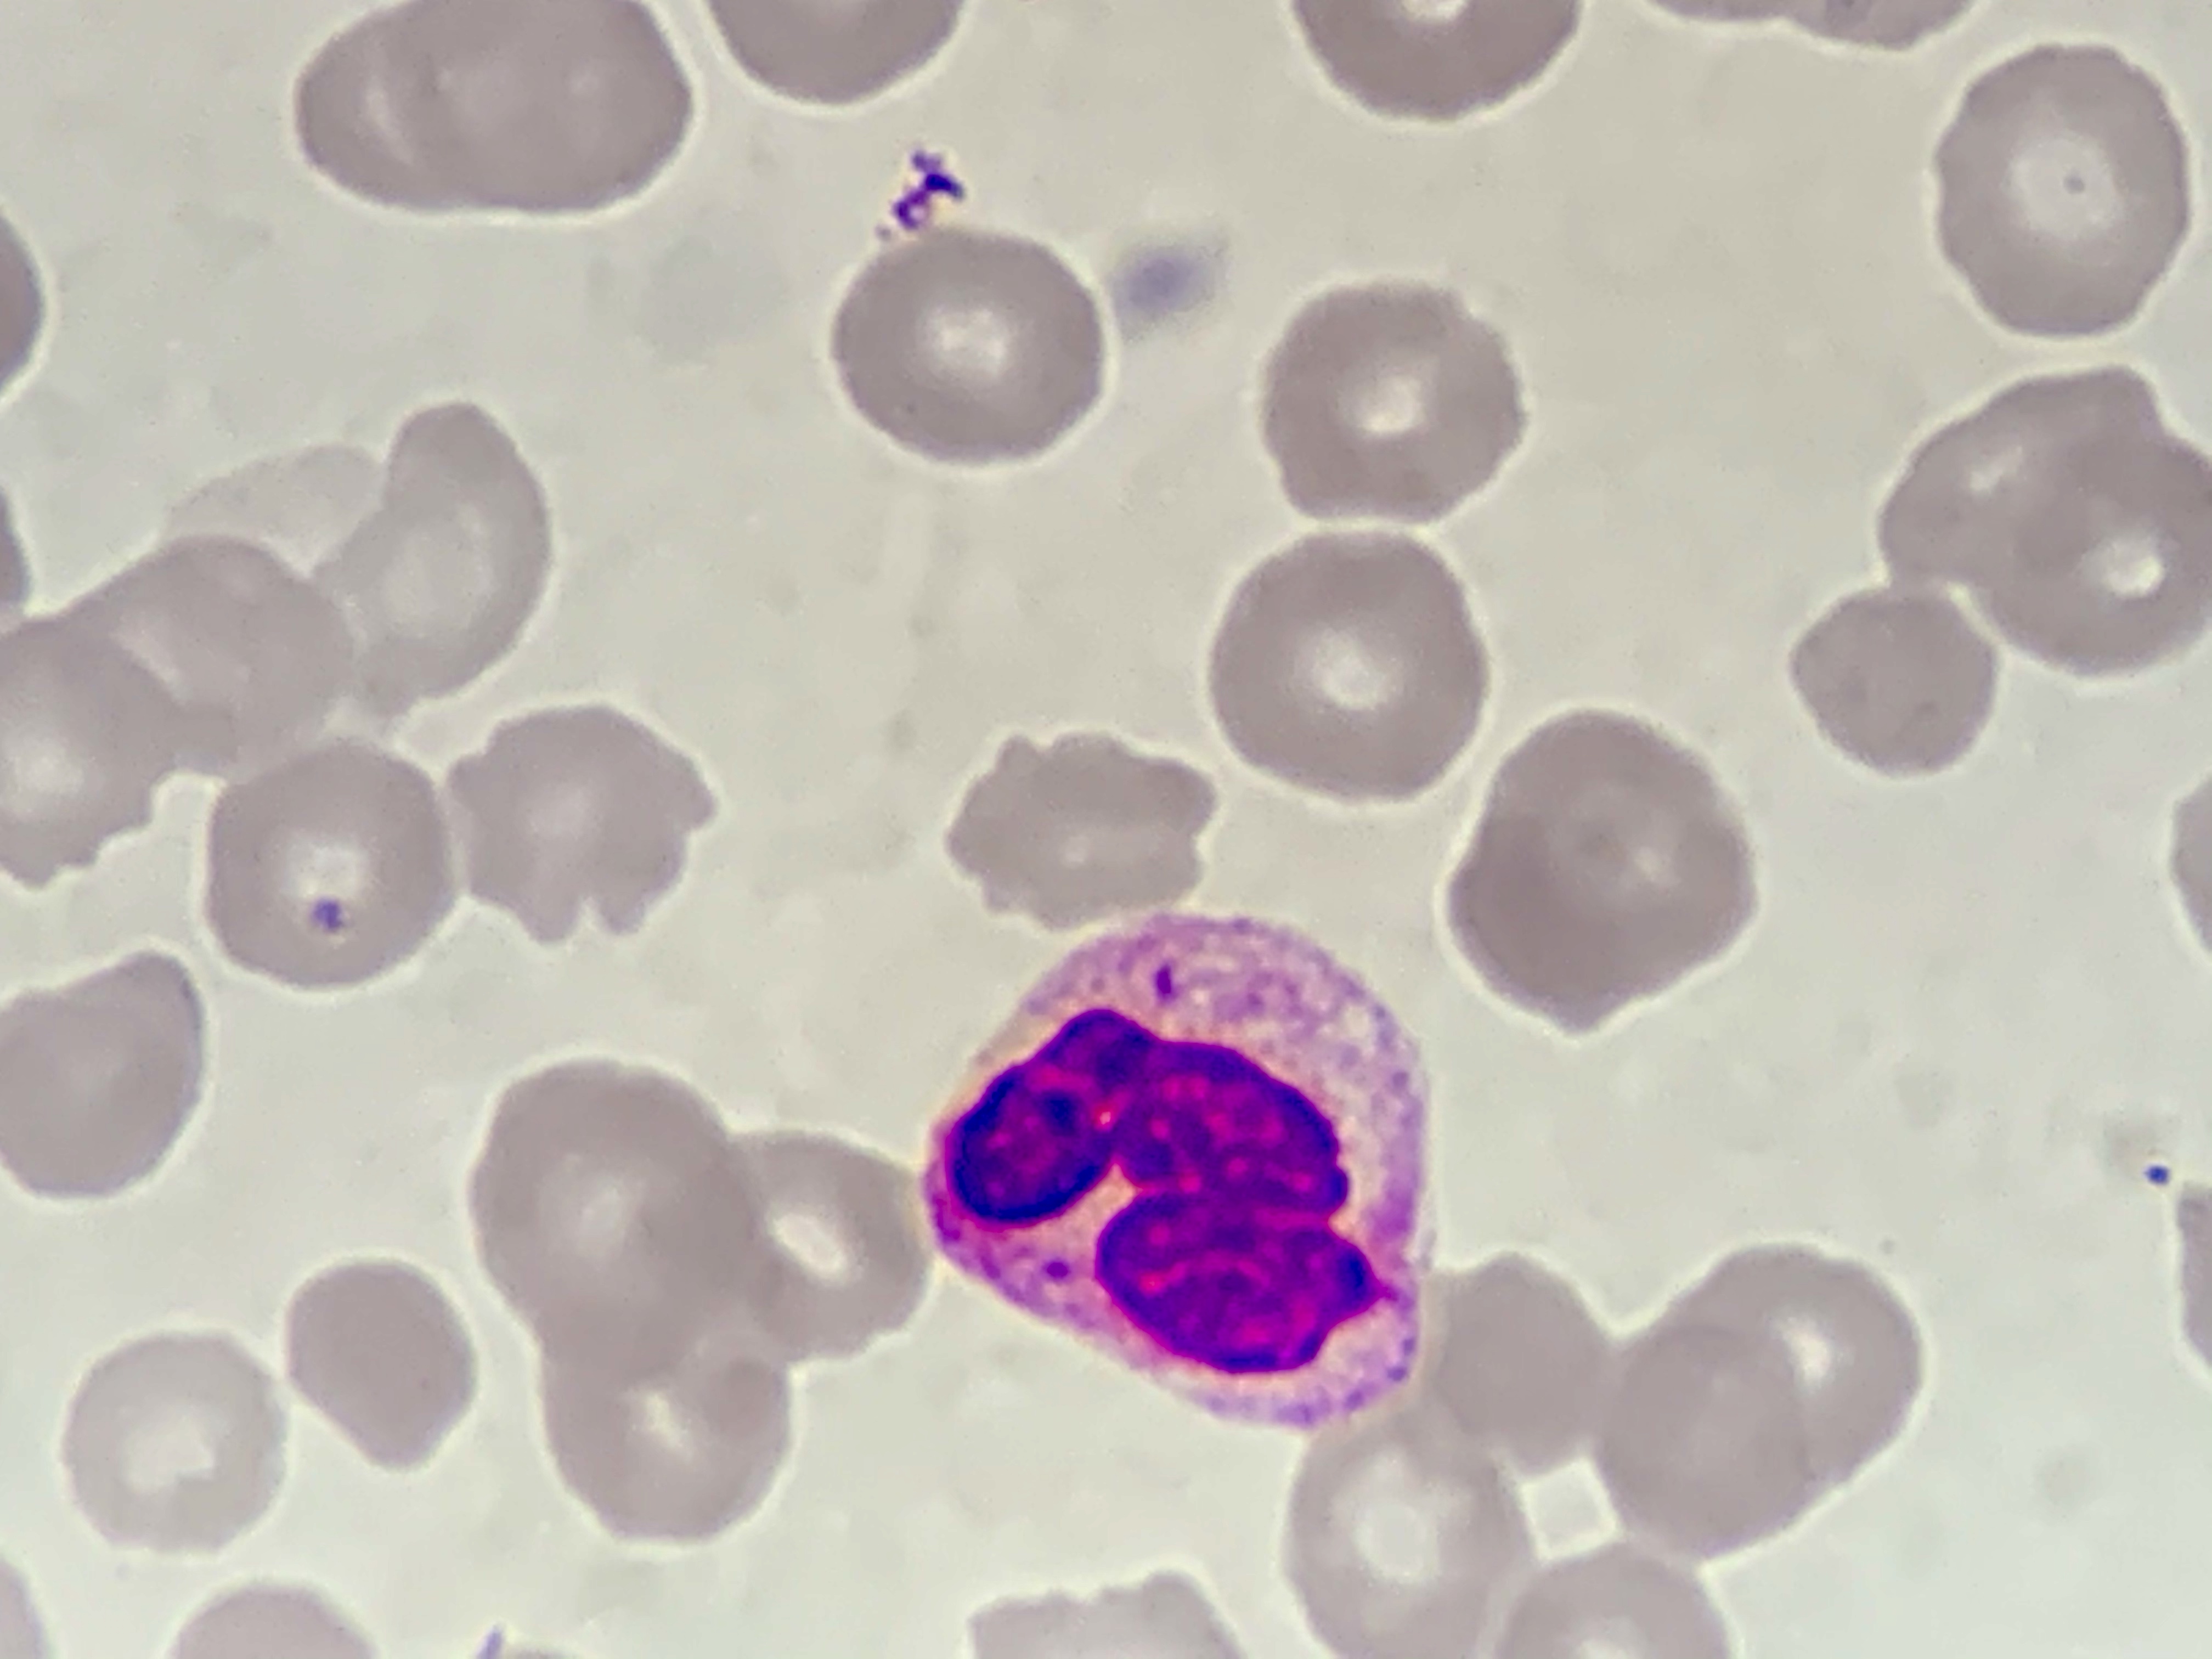
Cell type: NEUTROPHILS